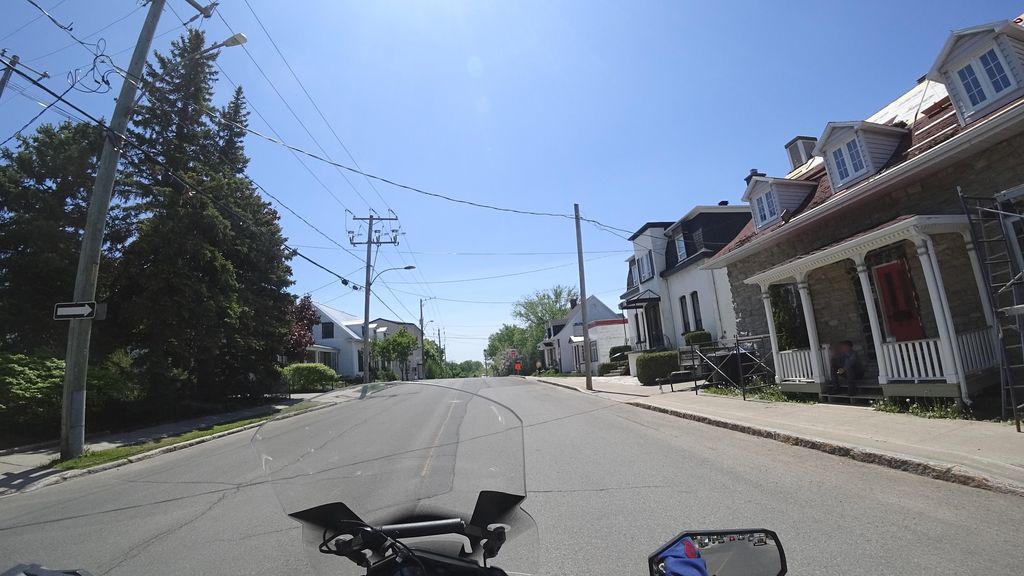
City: quebec_city